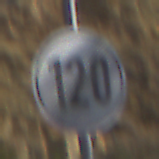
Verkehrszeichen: EndeGeschwindigkeit120
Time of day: MorningAfternoon
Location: Outdoor (RoadRail)
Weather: PartlyCloudy
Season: NotSpecified
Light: Natural